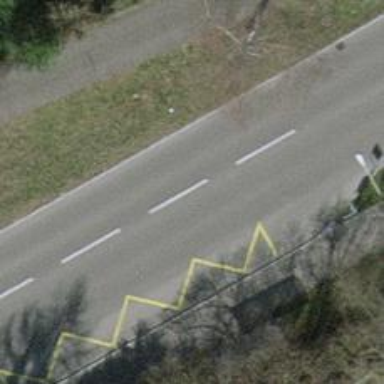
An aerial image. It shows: Bus stop with designated stop position for public transport.